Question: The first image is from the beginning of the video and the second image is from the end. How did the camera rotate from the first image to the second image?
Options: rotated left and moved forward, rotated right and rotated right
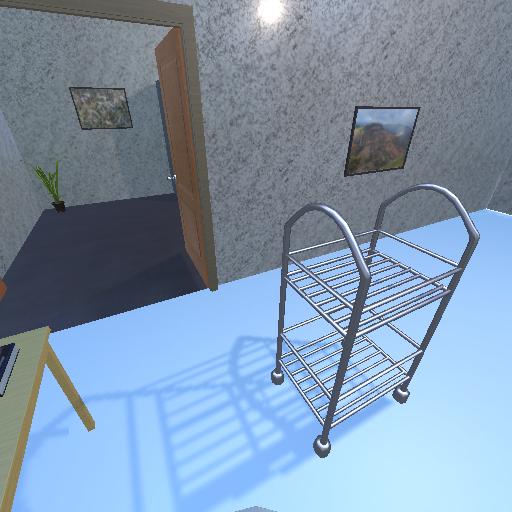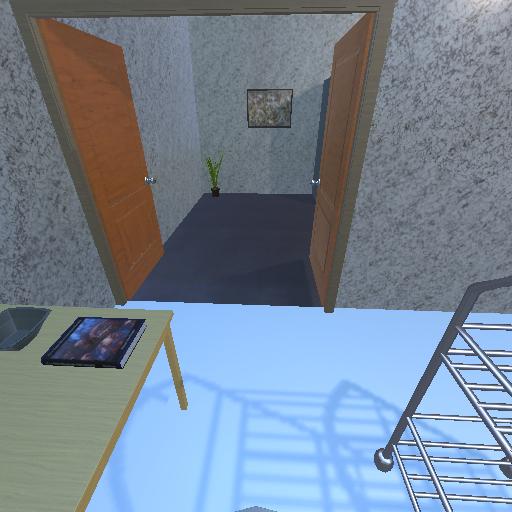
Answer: rotated left and moved forward